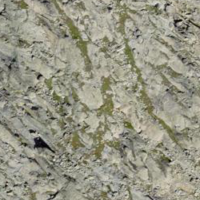
EUNIS habitat code: 48
Species observed at this site:
Pyrrhocorax graculus